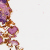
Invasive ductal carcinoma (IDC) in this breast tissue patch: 0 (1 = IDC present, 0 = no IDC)